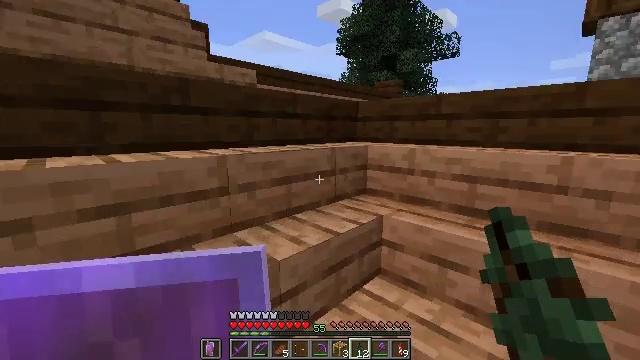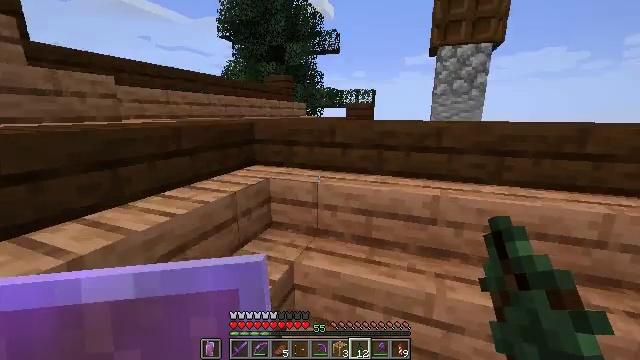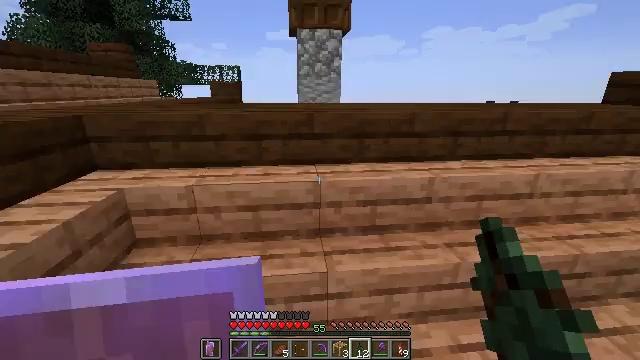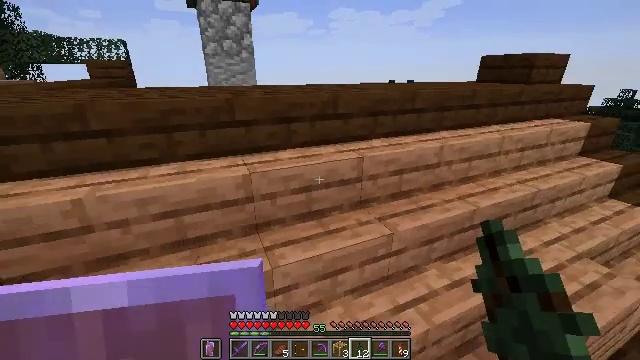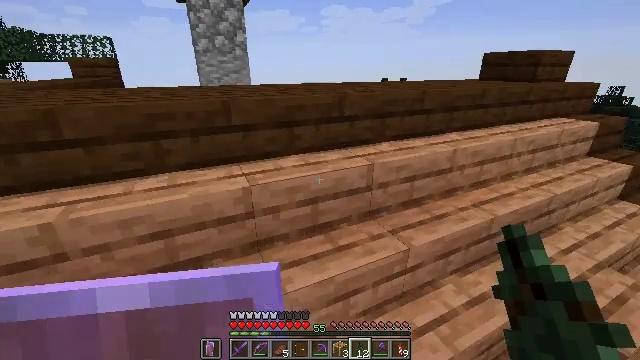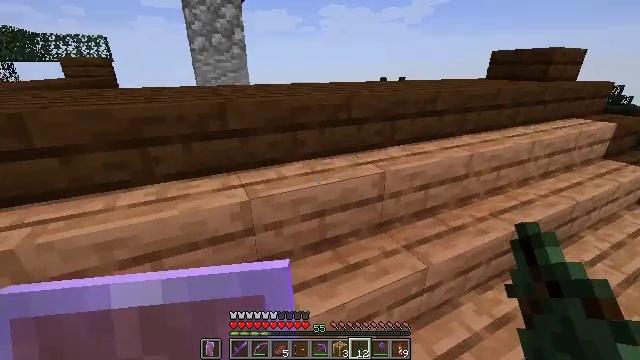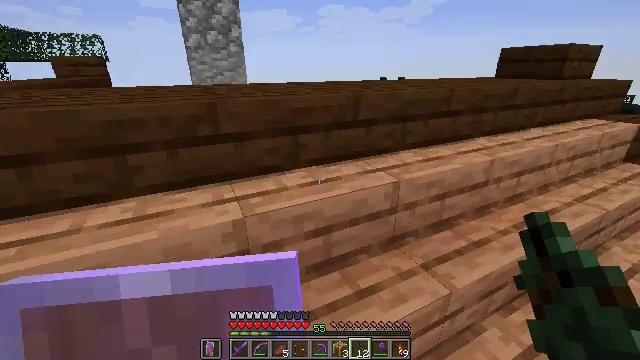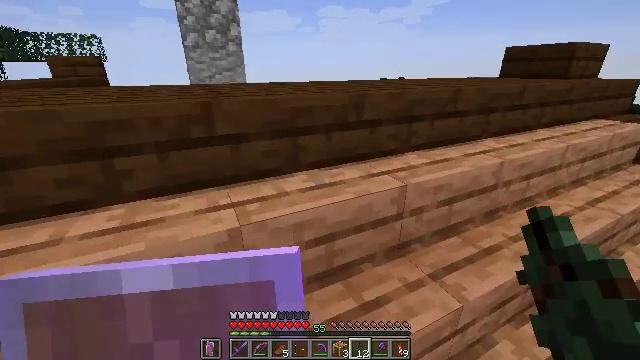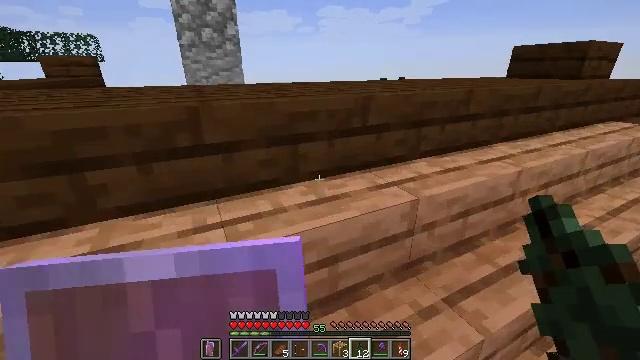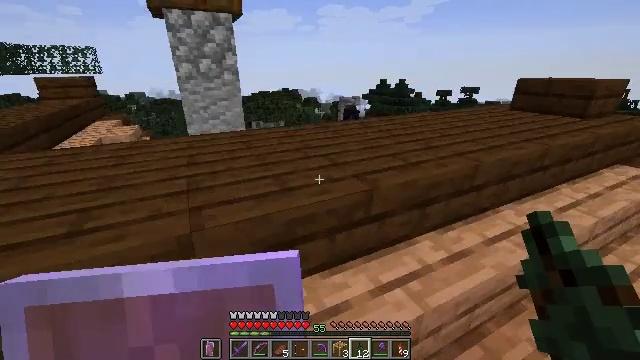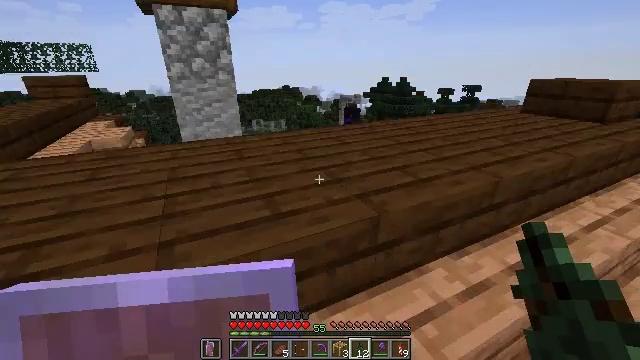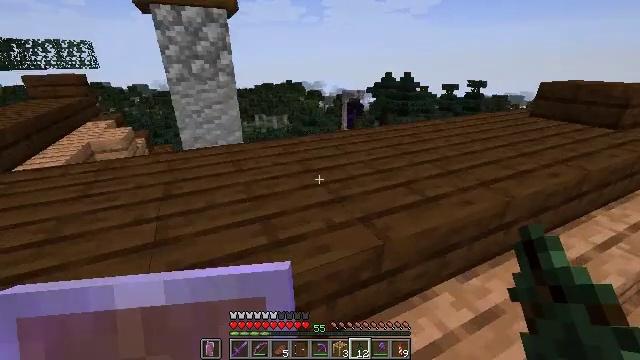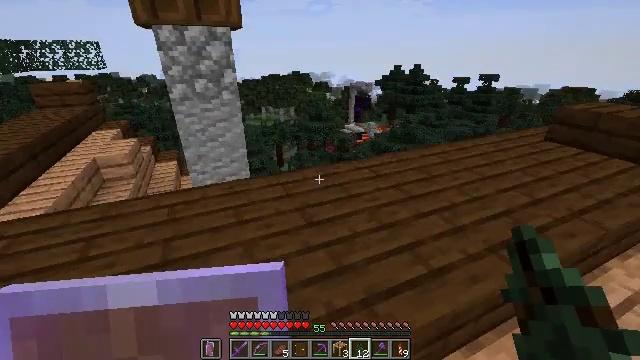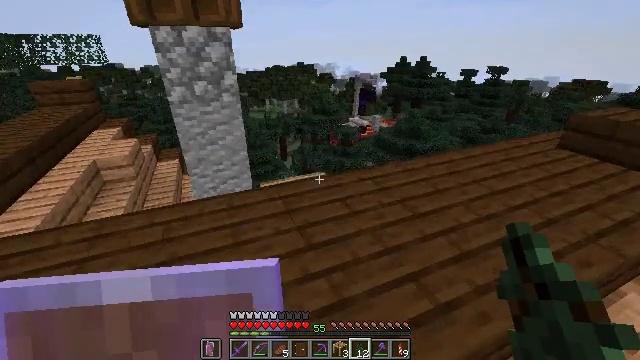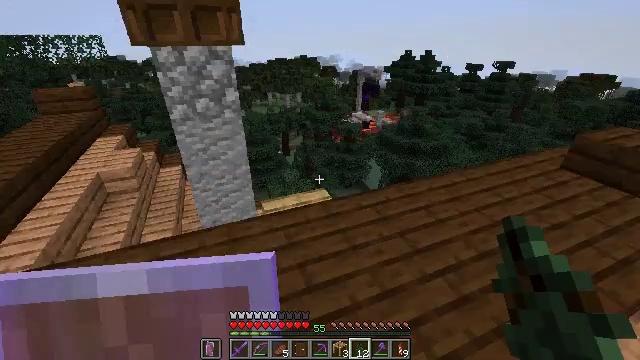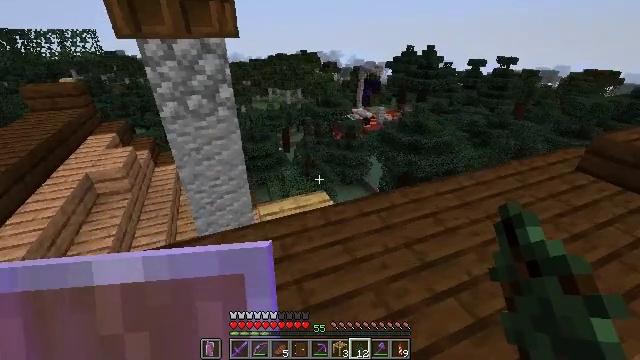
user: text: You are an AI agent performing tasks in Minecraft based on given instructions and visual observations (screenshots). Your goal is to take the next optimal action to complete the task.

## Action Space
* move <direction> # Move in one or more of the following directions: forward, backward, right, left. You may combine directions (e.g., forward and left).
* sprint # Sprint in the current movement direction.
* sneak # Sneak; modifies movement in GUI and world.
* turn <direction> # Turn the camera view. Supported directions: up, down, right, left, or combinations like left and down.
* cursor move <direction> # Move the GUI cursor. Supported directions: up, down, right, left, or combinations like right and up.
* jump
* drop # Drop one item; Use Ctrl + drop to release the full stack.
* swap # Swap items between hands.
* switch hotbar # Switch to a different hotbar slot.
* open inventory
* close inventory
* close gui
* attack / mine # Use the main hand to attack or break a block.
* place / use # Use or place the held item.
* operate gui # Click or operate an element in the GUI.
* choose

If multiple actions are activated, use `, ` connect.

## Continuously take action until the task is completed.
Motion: motion action
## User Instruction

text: Attack the brown shulker box to remove it.
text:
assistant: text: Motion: move forward, turn right and down
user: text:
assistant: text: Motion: move forward, turn right and down
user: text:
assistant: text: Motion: move forward, turn right and down
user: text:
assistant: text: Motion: move forward, turn right
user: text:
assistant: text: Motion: move forward
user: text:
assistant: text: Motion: move forward
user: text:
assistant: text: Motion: move forward
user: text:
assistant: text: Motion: move forward
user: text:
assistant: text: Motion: move forward
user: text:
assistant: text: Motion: move forward
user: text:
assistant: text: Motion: move forward, turn down
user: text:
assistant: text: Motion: move forward, turn left and down
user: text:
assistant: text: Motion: move forward, turn down
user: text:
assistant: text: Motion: move forward, turn down
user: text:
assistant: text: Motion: move forward, turn down
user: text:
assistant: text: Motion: move forward
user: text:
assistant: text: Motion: move forward
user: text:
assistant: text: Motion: move forward
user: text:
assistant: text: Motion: move forward
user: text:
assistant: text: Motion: move forward
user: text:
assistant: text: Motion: move forward, turn left and down
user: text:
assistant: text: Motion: move forward, turn left and down
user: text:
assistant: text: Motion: move forward, turn down
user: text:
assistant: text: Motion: move forward
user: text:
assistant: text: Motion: move forward
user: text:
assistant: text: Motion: move forward
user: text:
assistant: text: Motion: move forward
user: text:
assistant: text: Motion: move forward
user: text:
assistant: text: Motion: move forward
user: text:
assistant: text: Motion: no_op